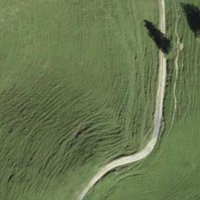
EUNIS habitat code: 23
Species observed at this site:
Parnassia palustris